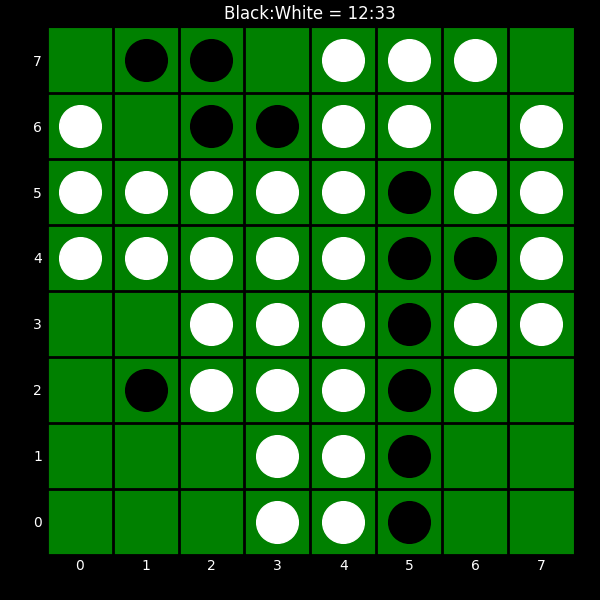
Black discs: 12
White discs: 33